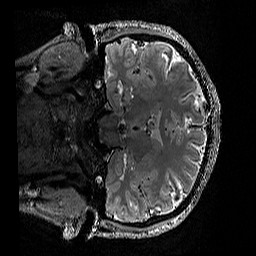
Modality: T2w
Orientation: coronal
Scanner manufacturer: siemens
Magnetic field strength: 3 T
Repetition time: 3.2 s
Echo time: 0.428 s